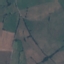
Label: Pasture